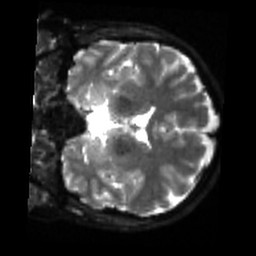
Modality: sbref
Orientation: coronal
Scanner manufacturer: siemens
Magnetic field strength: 3 T
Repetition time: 4 s
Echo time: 0.0594 s